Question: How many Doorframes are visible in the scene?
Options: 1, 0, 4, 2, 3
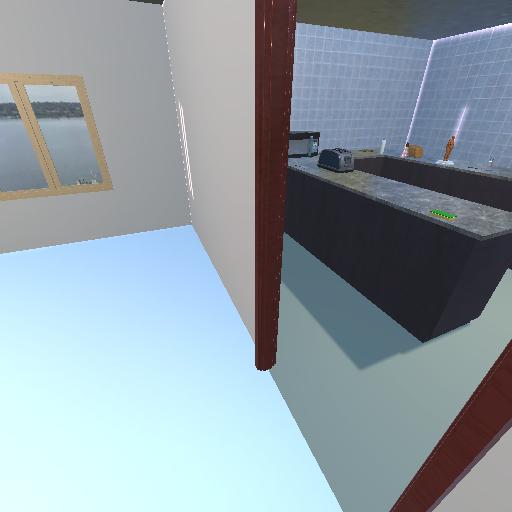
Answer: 1